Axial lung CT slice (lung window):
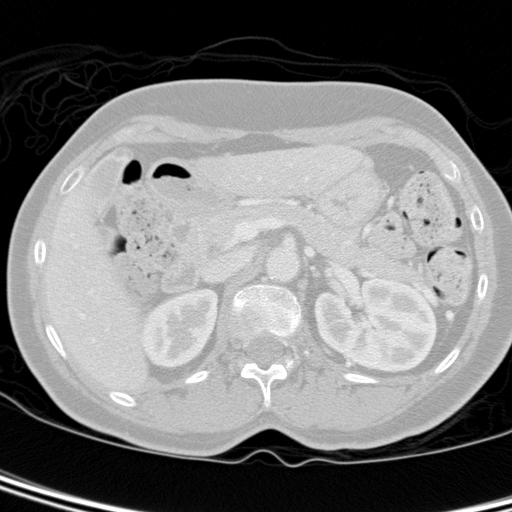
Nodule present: no